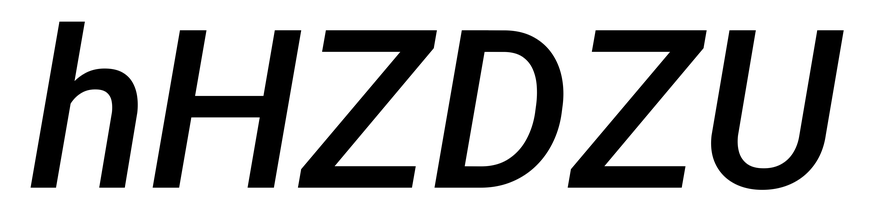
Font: Roboto-Italic_Medium_Italic